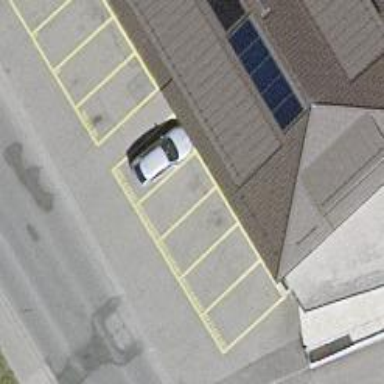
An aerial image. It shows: Restaurant.